Field crop: maize
Growth stage: 1
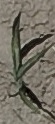
Species: sorghum